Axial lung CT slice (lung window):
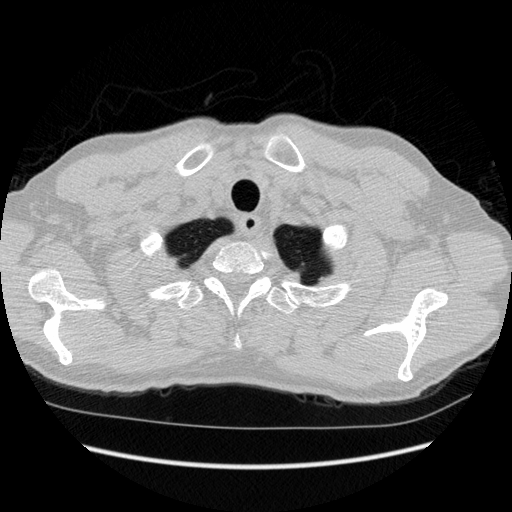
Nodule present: no